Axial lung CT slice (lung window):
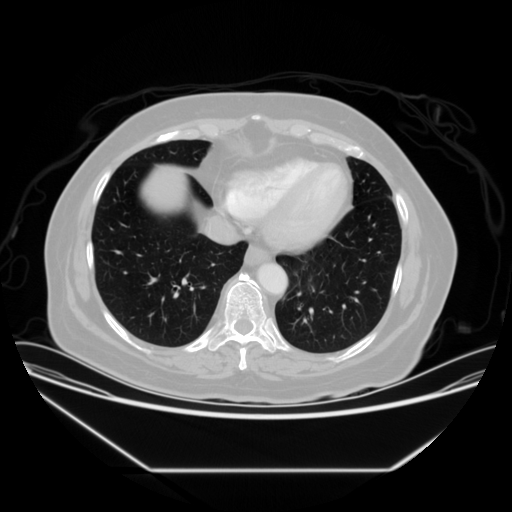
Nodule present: no